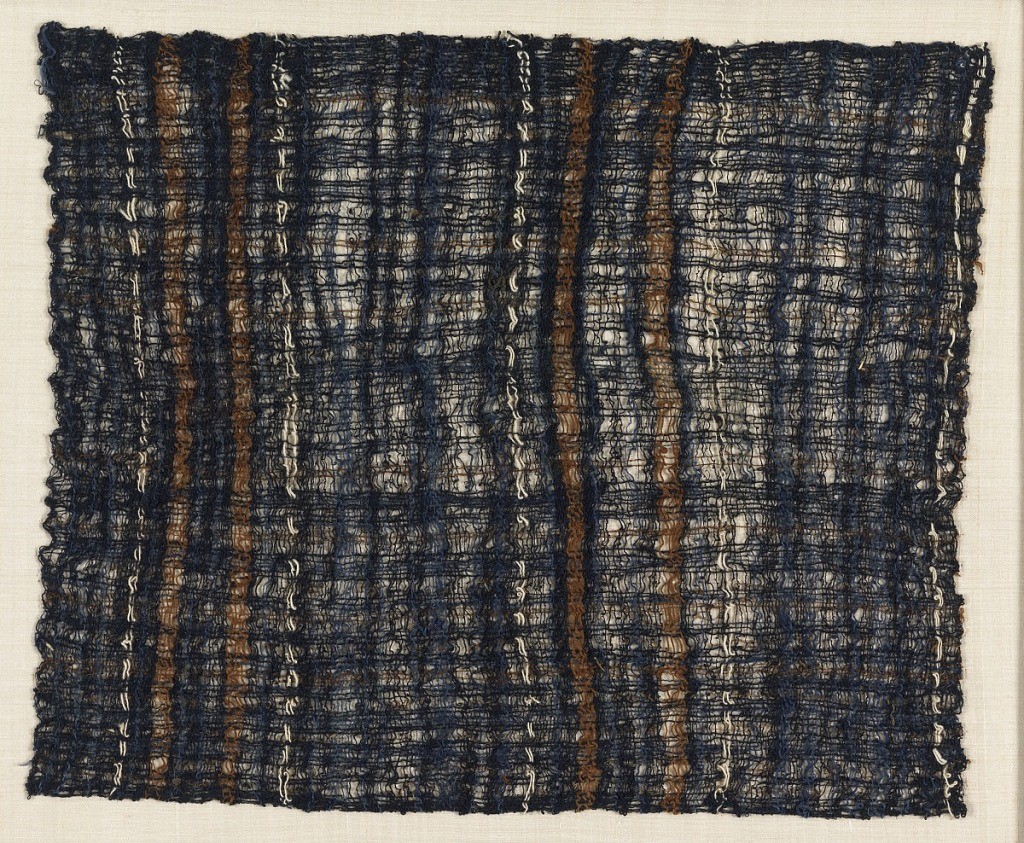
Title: Carrying cloth
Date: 1000–1450
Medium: cotton Technique: plain weave with warp floats, crêpe spun; four selvedges Label: crepe-spun cotton plain weave with warp floats
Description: Carrying cloth of loosely woven, crepe-spun, indigo-dyed cotton, with stripes of brown and natural off-white cotton.